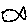
Label: fish